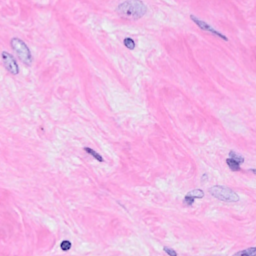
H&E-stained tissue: Breast